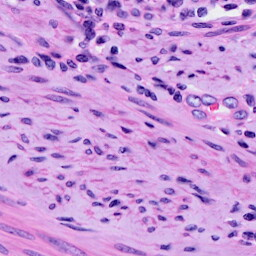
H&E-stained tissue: Cervix